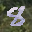
Label: 8